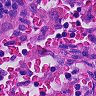
Metastatic tissue present: no